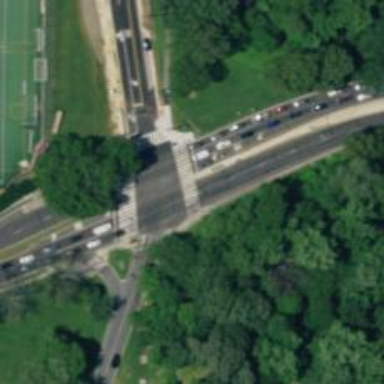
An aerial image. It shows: Cycleway with asphalt surface and crossing island.